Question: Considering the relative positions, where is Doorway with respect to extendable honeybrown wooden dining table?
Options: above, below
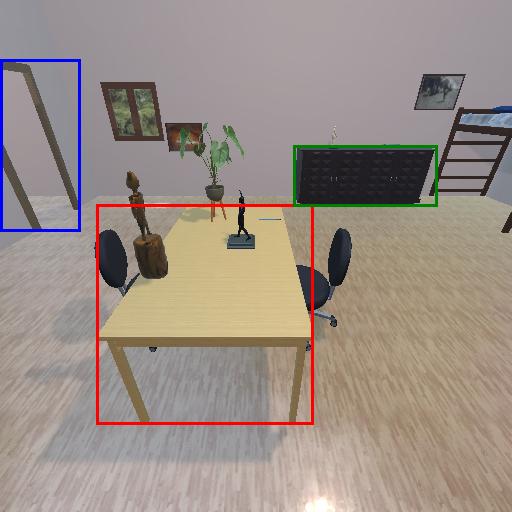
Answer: above